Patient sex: F
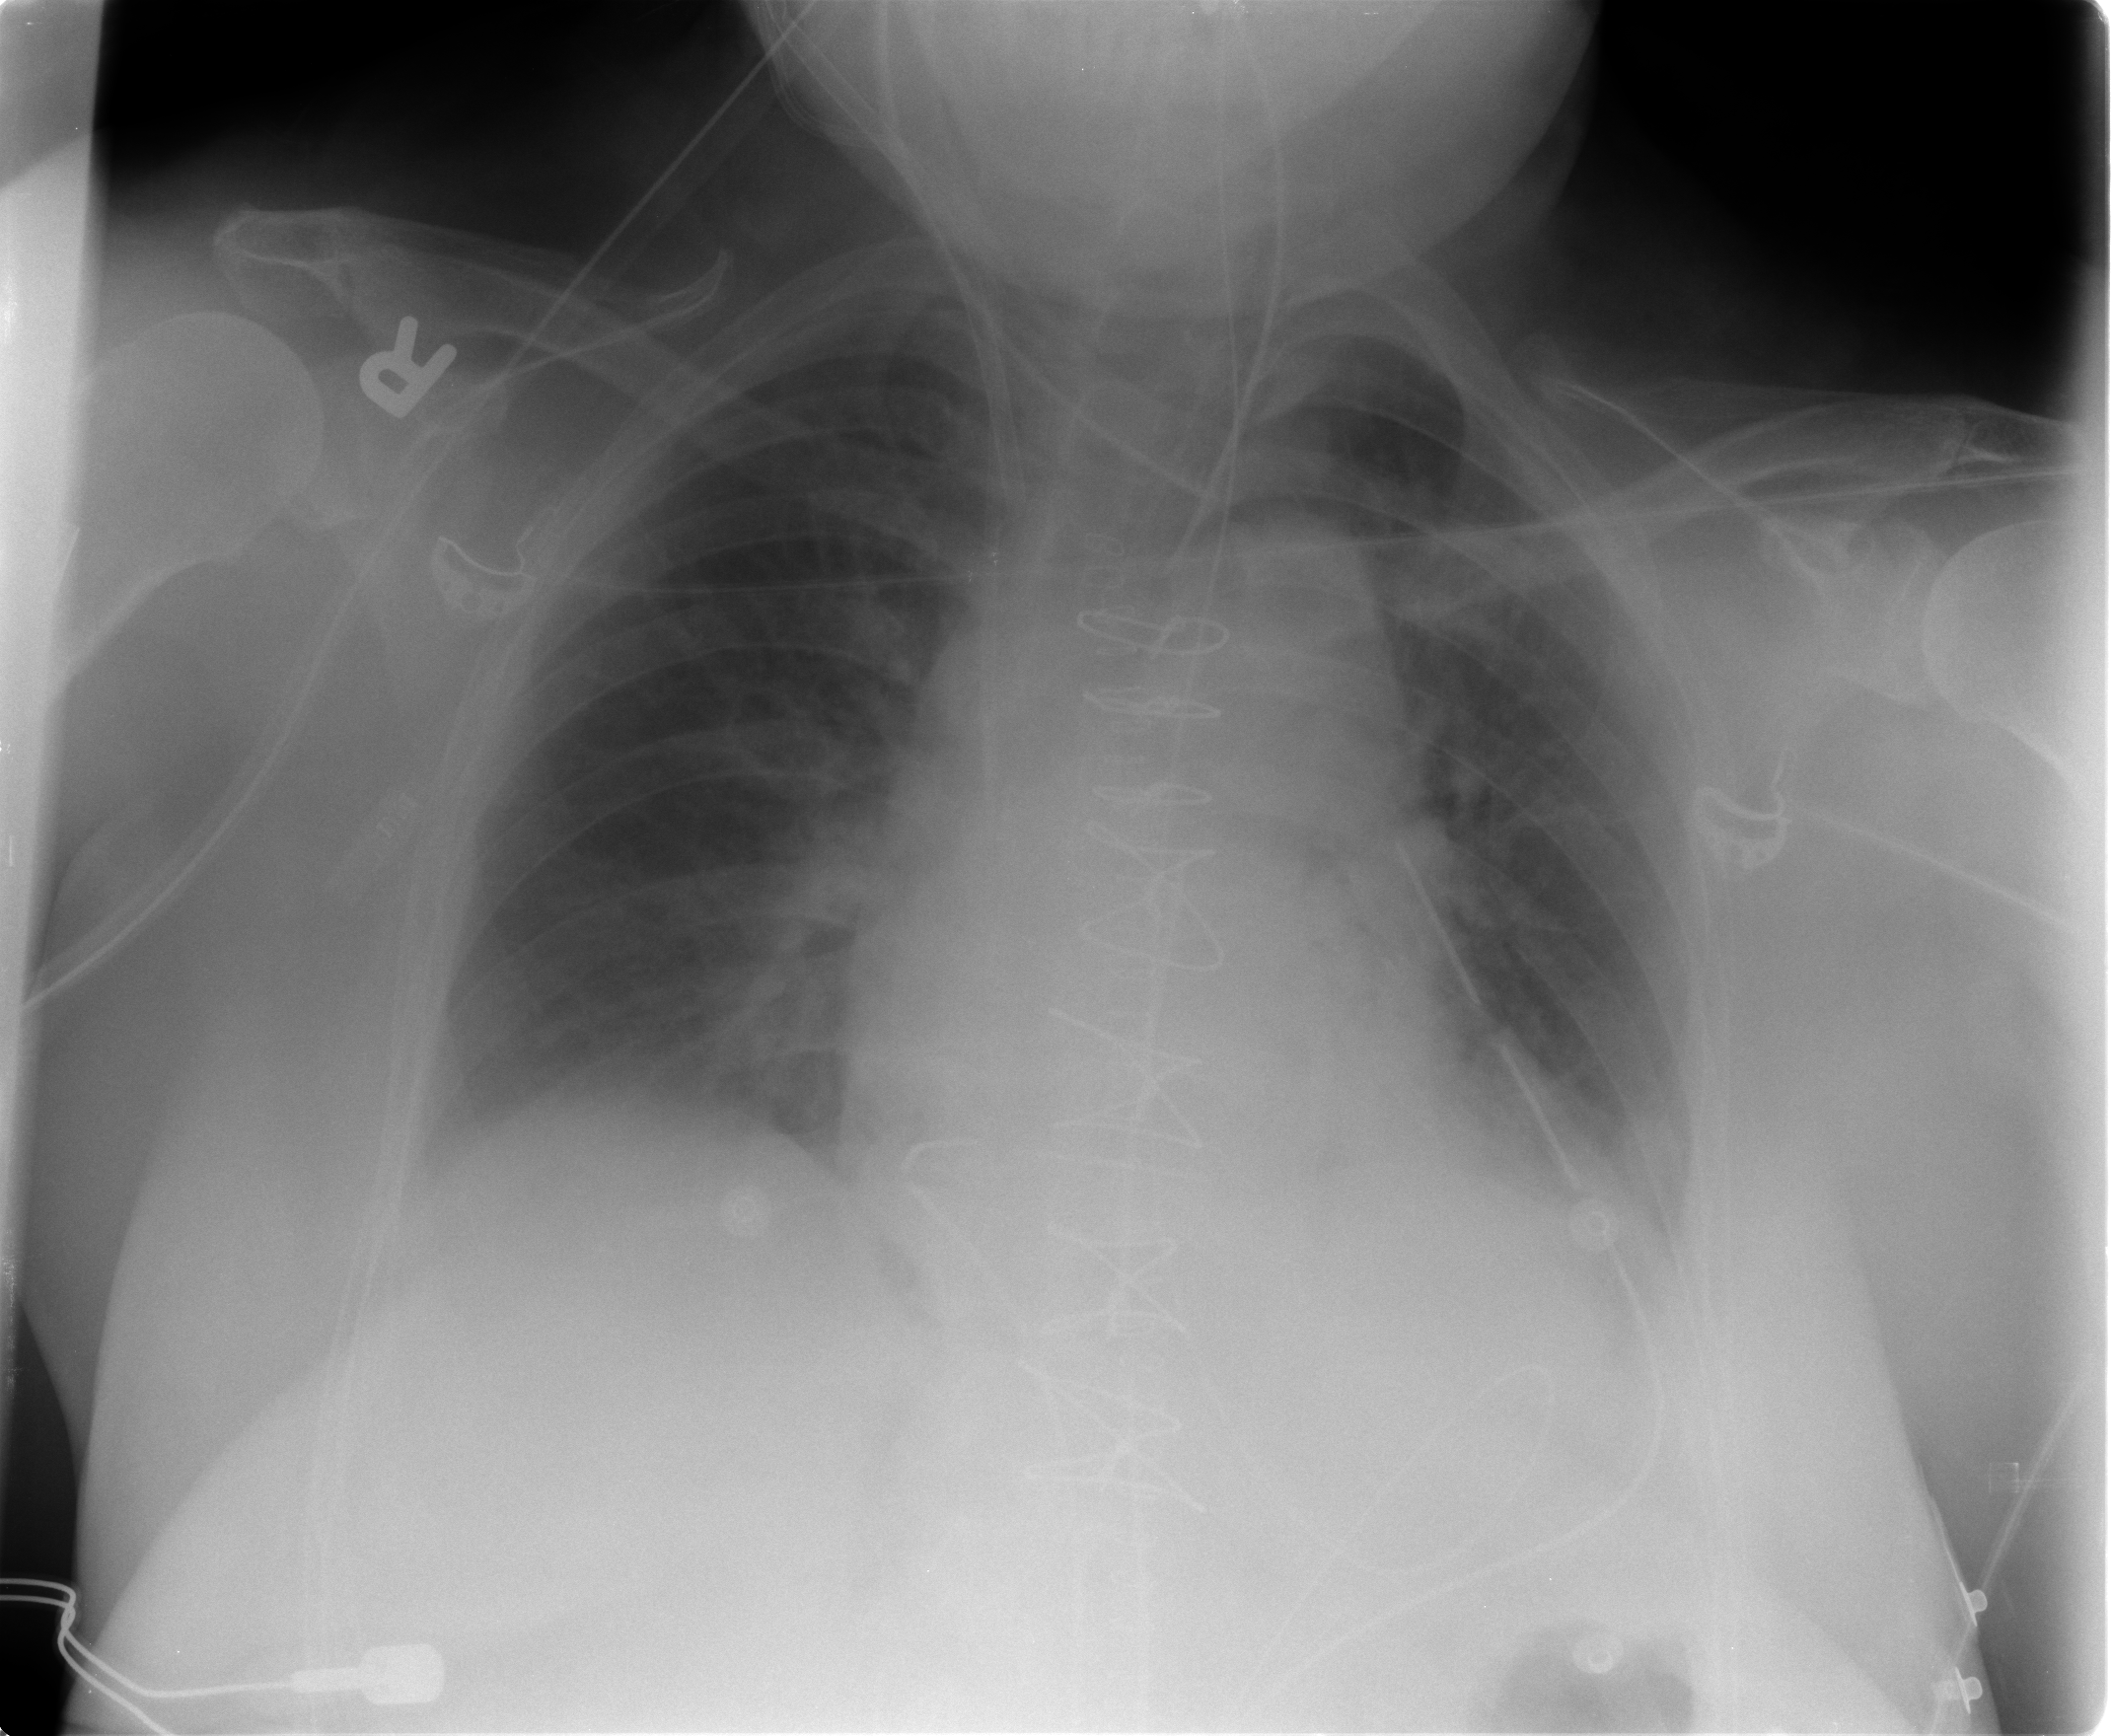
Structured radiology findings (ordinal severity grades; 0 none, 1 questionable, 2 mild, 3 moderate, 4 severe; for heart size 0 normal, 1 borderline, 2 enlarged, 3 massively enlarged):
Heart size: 1
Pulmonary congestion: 2
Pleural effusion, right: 1
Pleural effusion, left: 2
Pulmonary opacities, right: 0
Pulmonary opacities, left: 1
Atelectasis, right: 2
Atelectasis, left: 2